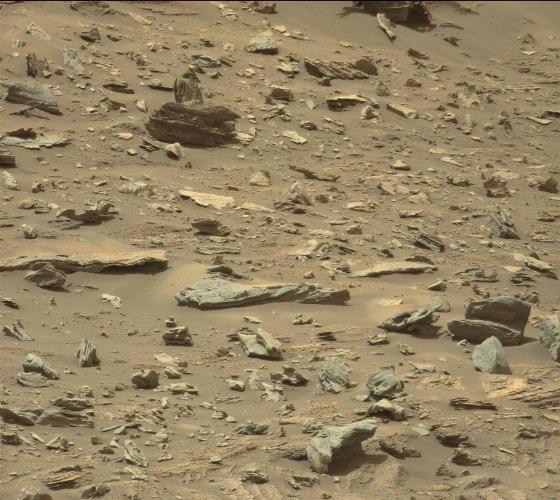
Terrain classes present: Bedrock, Gravel / Sand / Soil, Rock, Shadow